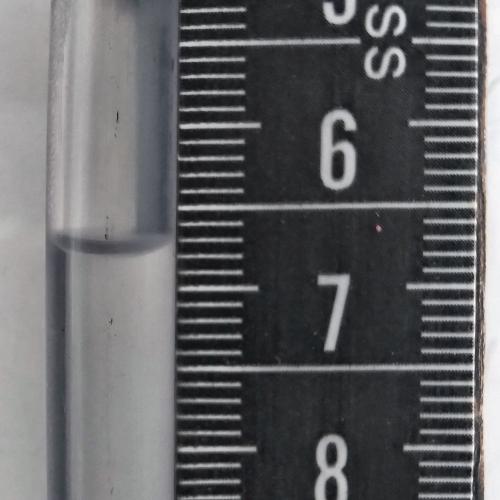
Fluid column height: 6.8 cm